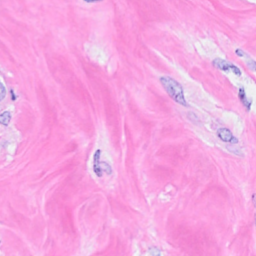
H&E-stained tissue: Breast